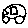
Label: car